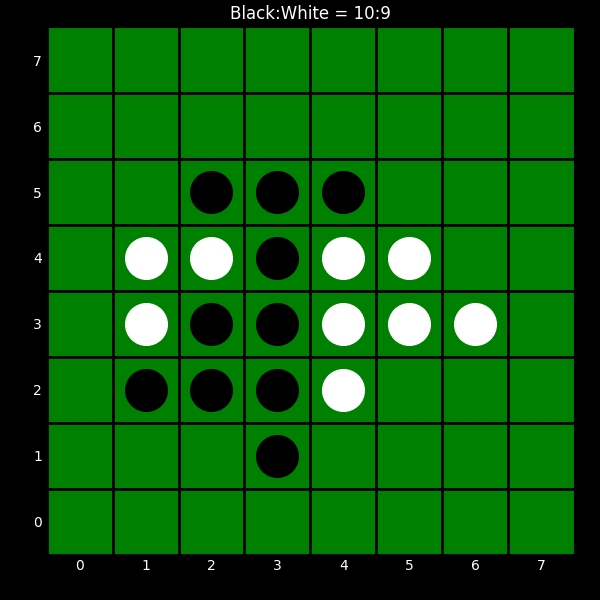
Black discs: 10
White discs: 9